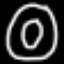
Label: donut